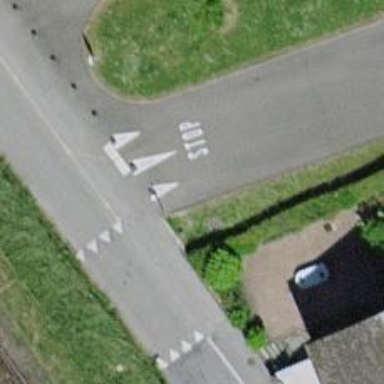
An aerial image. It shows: Bollard barrier.